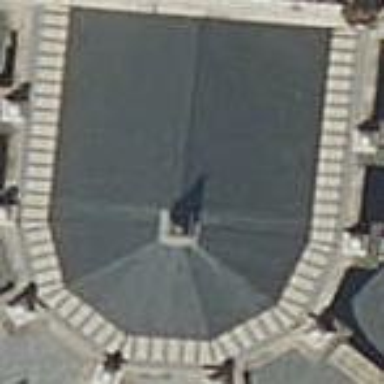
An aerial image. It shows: Building with pyramidal roof. The roof shape is pyramidal.